Field crop: maize
Growth stage: 2
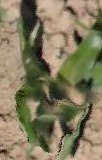
Species: maize